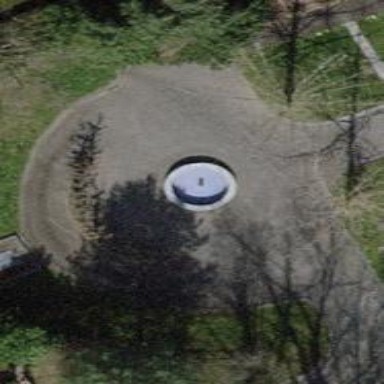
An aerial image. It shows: Fountain.